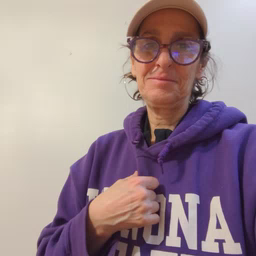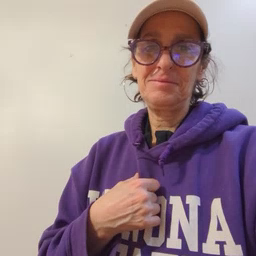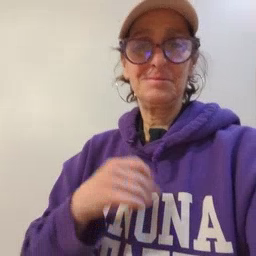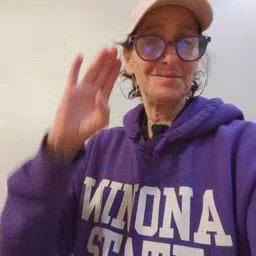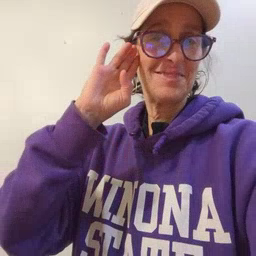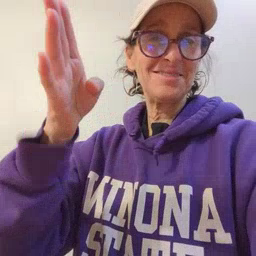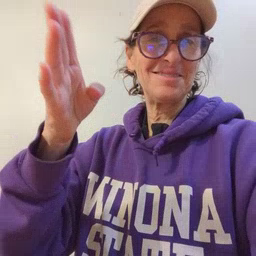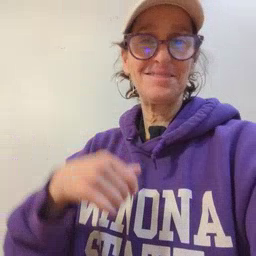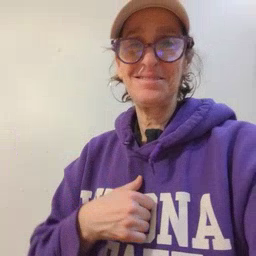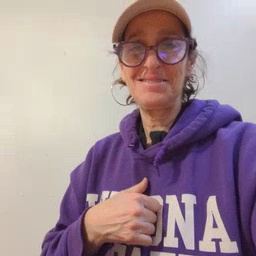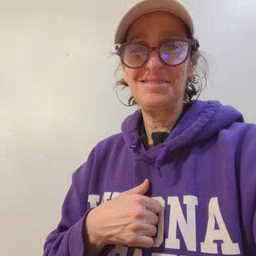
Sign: hello